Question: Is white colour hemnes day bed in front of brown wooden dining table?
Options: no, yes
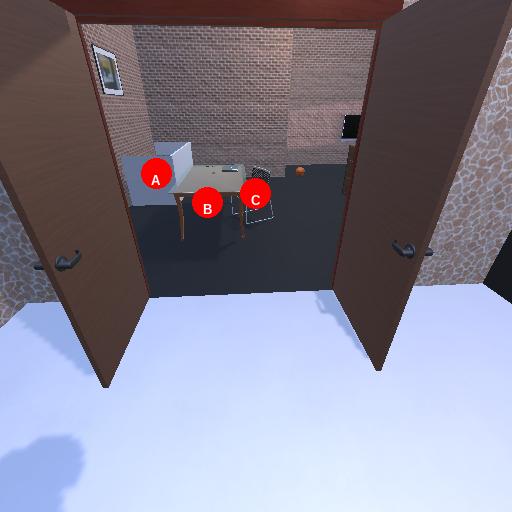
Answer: no